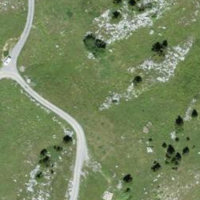
EUNIS habitat code: 26
Species observed at this site:
Pimpinella major